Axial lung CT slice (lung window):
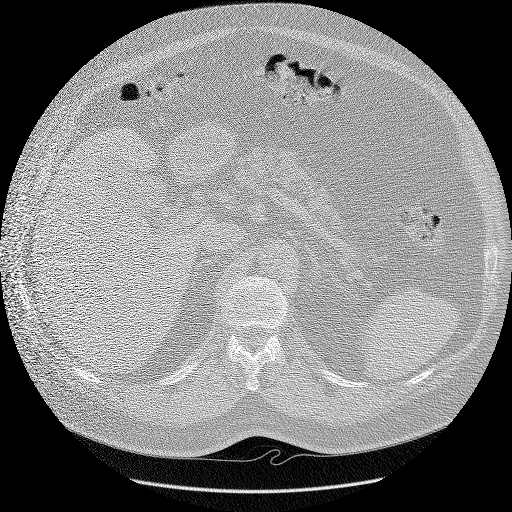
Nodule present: no